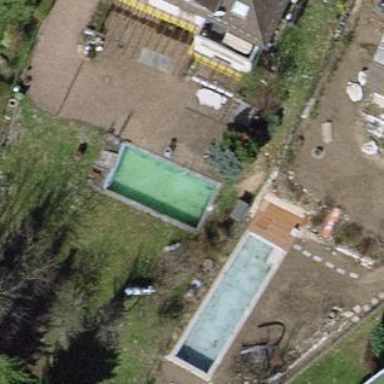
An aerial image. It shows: Swimming pool located in leisure land.